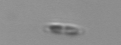
Label: pennate